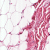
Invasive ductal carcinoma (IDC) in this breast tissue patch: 0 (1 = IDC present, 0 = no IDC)